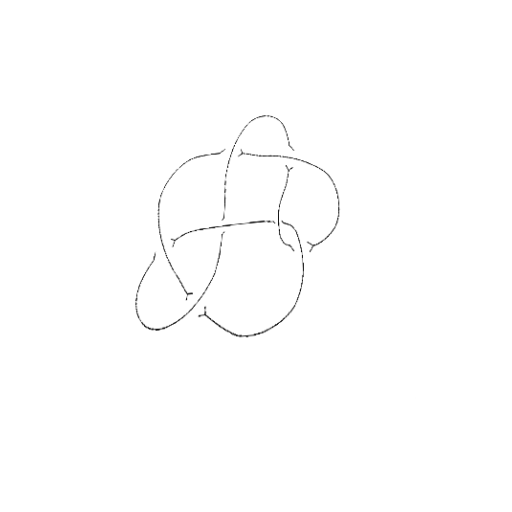
Crossing number: 7